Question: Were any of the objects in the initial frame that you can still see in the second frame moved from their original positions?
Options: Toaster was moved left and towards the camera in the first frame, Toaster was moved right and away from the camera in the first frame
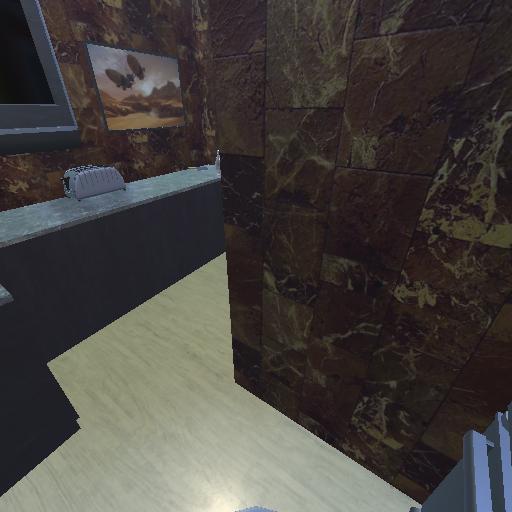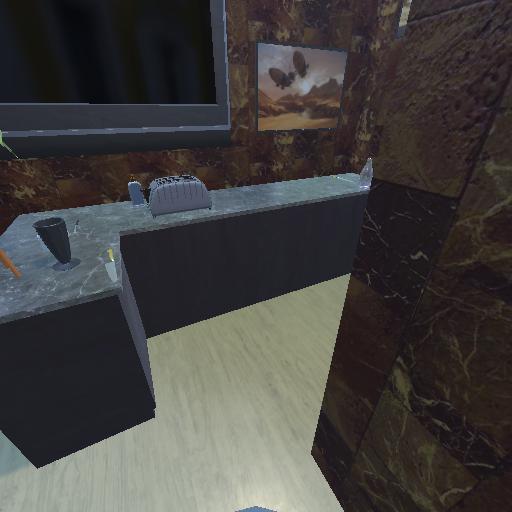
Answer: Toaster was moved left and towards the camera in the first frame